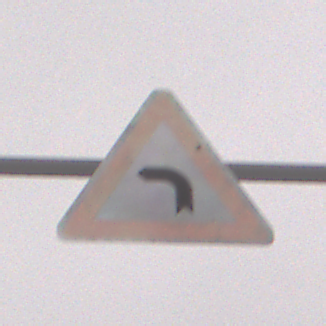
Verkehrszeichen: KurveLinks
Umgebung: Outdoor, Nature
Tageszeit: Midday
Wetter: Overcast
Licht: Natural
Jahreszeit: Winter
Kontrast: LowContrast